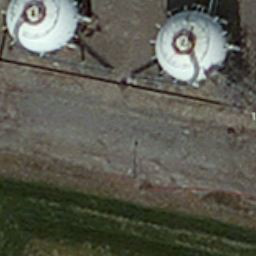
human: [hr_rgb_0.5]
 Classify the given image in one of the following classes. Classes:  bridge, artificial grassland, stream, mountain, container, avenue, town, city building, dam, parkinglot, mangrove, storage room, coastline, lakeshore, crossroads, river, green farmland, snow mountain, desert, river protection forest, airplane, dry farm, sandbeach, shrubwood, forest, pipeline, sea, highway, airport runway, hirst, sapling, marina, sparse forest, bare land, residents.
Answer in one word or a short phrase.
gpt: storage room